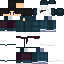
A male human skin with dark skin, wearing brown long hair dressed in a blue hoodie and black pants, featuring a closed mouth.